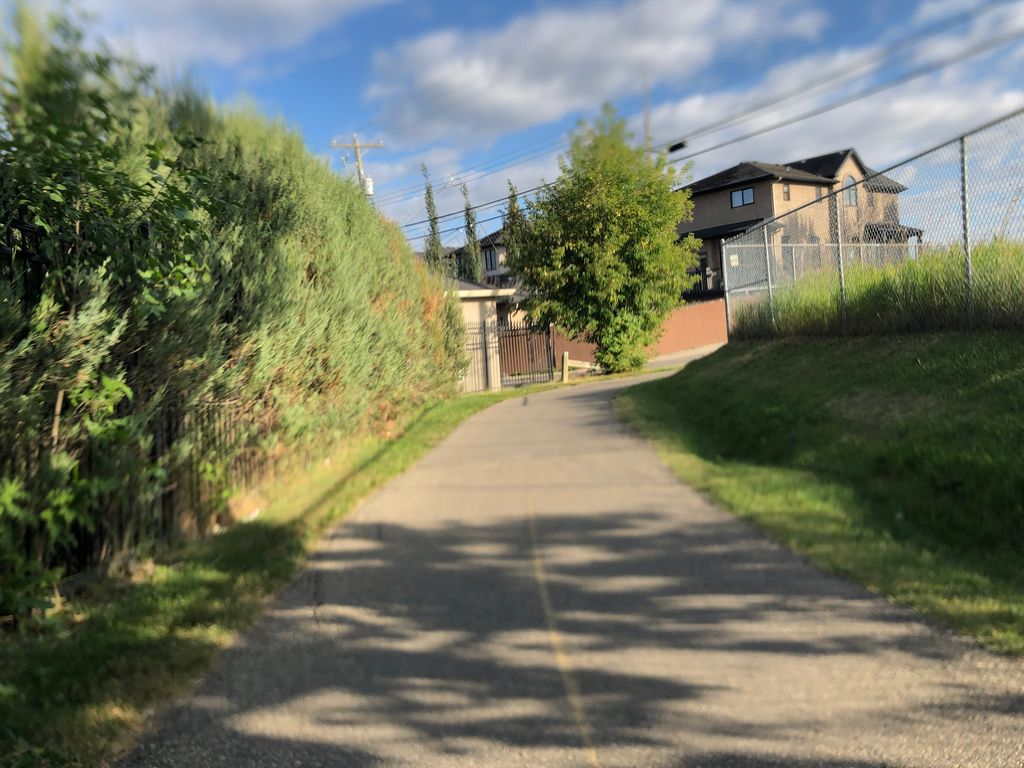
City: calgary